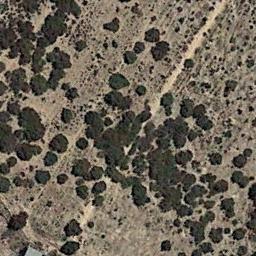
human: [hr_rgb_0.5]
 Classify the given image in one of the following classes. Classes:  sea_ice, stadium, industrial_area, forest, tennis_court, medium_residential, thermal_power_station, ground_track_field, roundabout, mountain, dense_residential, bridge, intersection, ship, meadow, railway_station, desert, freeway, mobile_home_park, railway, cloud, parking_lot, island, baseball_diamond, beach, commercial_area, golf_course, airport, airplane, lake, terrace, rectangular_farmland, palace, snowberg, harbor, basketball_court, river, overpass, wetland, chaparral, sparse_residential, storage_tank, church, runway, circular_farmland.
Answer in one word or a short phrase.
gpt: chaparral